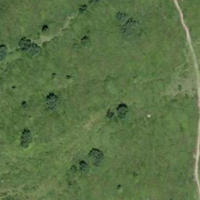
EUNIS habitat code: 23
Species observed at this site:
Vaccinium uliginosum